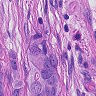
Metastatic tissue present: yes